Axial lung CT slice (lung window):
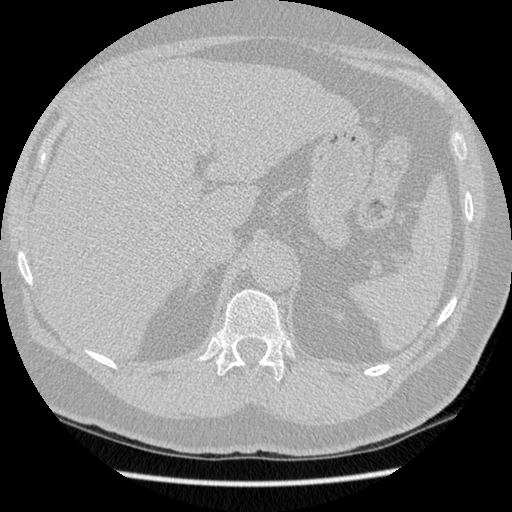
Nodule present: no